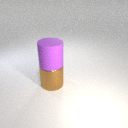
large brown metal cylinder below large purple rubber cylinder